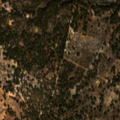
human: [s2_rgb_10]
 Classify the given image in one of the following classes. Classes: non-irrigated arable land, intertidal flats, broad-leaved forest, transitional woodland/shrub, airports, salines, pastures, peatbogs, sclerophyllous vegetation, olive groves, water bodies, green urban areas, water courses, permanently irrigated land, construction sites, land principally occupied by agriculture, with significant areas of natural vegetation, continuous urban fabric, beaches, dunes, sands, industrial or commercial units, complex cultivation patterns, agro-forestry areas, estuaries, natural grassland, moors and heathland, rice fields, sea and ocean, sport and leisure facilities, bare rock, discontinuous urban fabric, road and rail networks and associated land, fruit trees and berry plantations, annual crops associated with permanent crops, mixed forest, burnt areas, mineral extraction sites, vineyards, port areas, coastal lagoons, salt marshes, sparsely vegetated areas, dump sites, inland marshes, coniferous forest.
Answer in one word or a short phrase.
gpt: agro-forestry areas, broad-leaved forest, transitional woodland/shrub